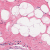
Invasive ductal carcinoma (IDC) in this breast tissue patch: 0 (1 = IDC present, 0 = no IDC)